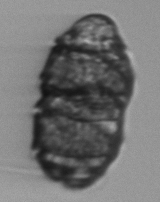
Label: Margalefidinium